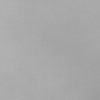
Label: dusty